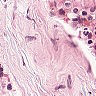
Metastatic tissue present: no